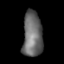
Tissue: lung
Cell type: Epithelial cells
Senescence score: 0.196
Nuclear area (px): 873
Mean DAPI intensity: 105.773